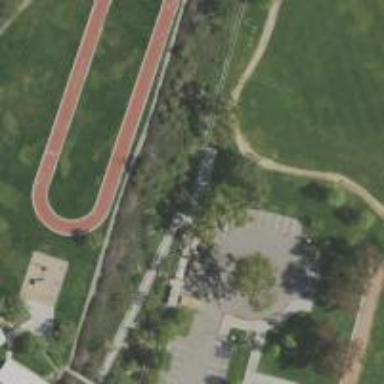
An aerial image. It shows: Concrete track within leisure land area.